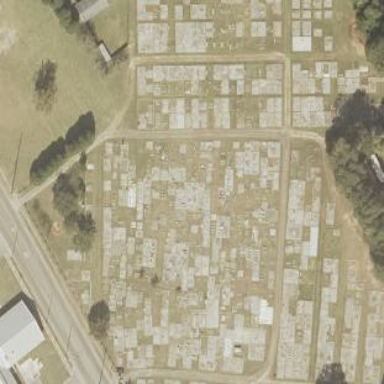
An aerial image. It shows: Cemetery.